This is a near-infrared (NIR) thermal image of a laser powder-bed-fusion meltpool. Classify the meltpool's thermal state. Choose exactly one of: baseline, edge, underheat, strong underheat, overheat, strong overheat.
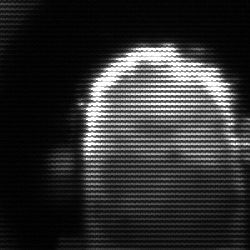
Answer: baseline